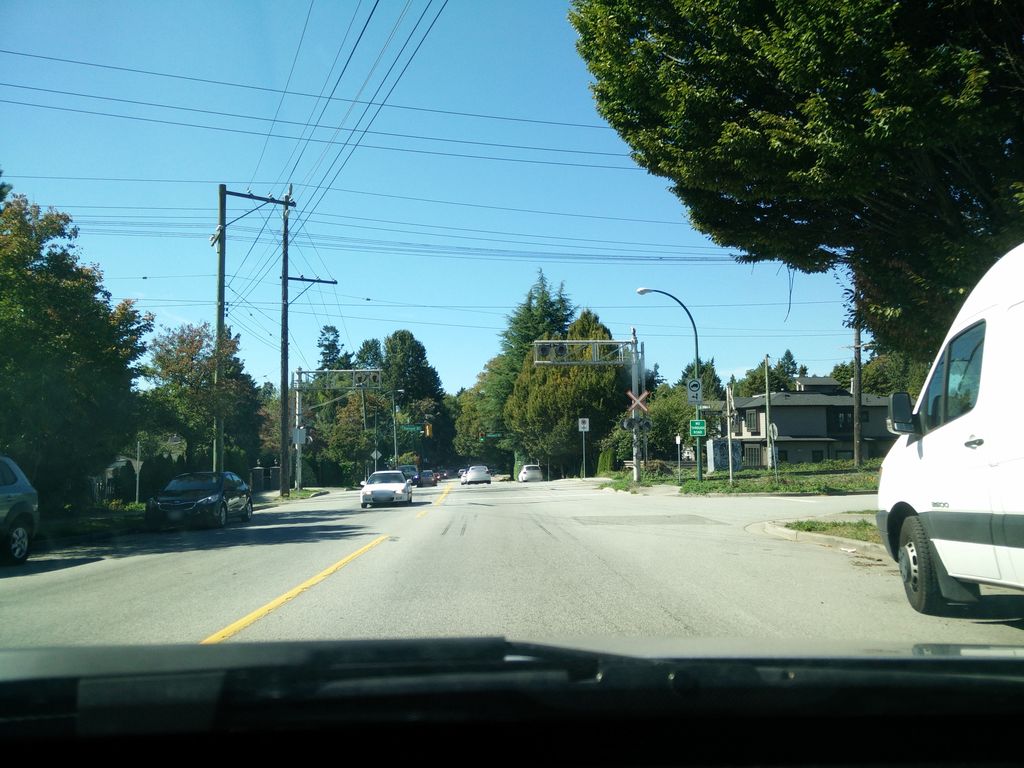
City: vancouver